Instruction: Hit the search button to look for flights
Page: home
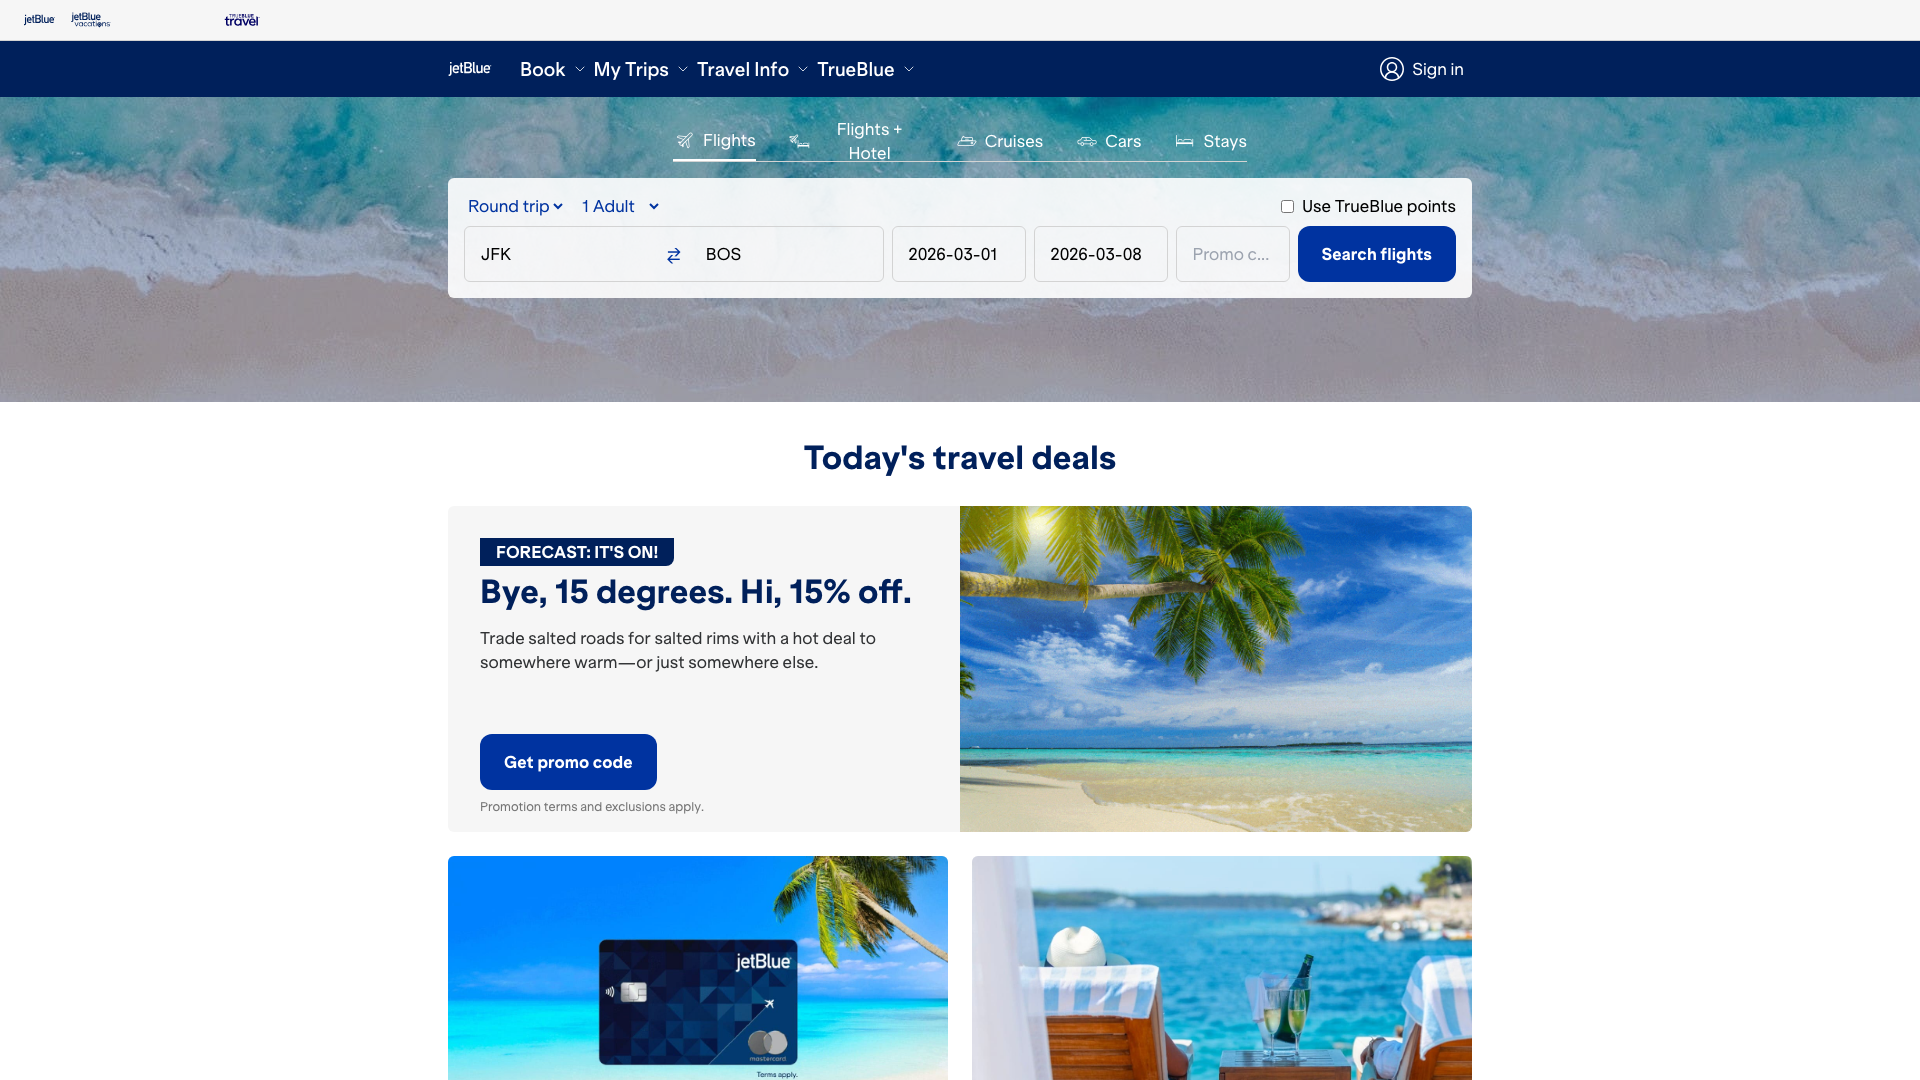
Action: click